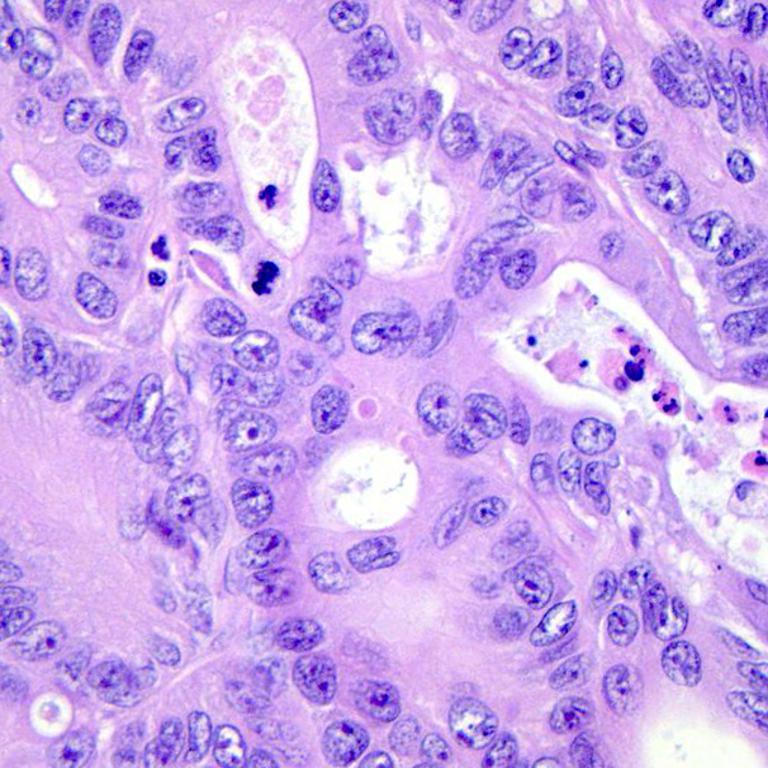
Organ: colon
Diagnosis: adenocarcinomas